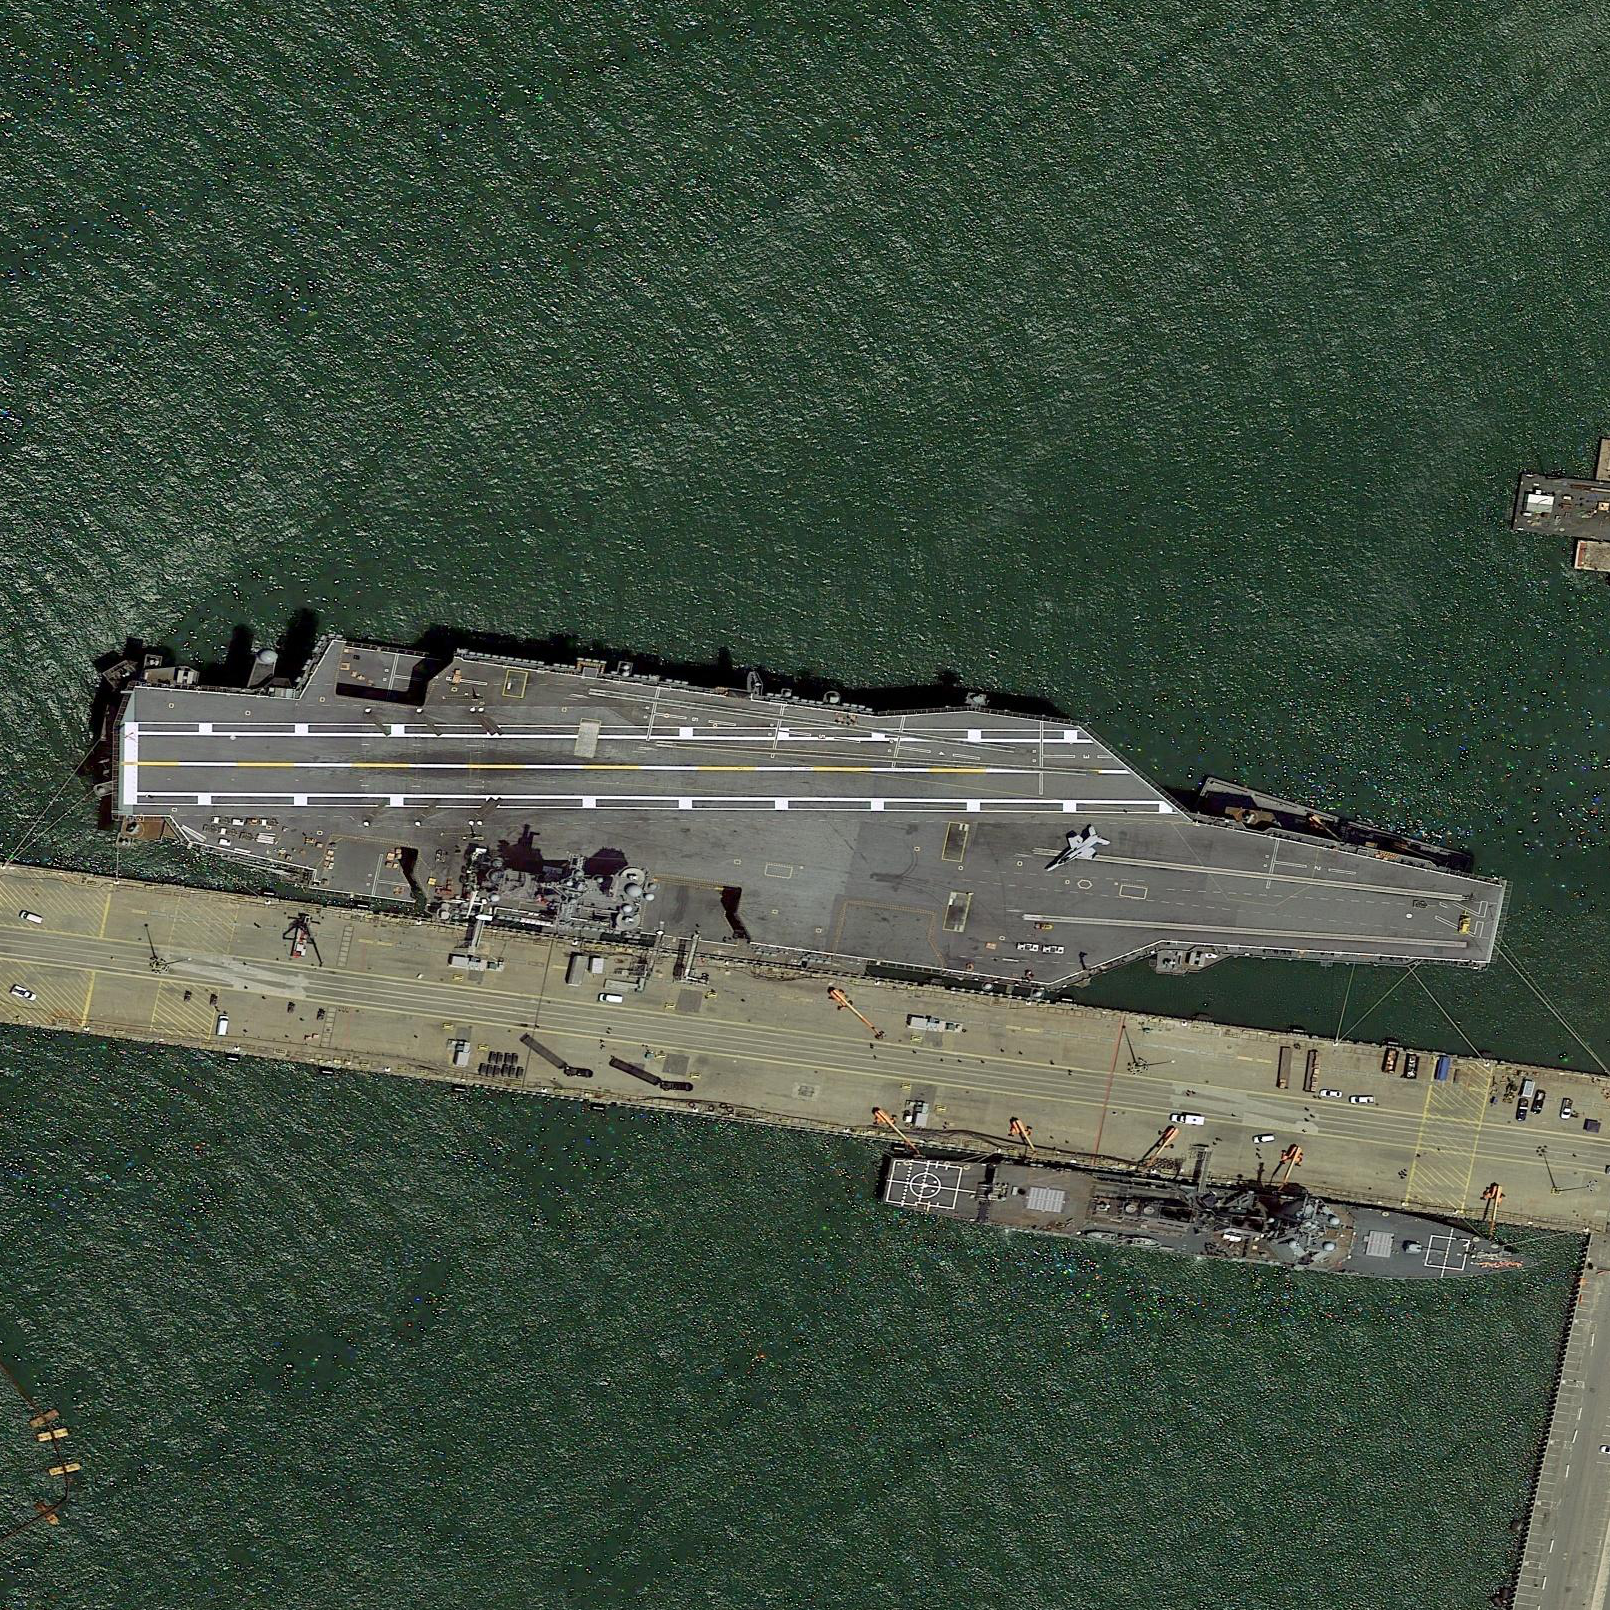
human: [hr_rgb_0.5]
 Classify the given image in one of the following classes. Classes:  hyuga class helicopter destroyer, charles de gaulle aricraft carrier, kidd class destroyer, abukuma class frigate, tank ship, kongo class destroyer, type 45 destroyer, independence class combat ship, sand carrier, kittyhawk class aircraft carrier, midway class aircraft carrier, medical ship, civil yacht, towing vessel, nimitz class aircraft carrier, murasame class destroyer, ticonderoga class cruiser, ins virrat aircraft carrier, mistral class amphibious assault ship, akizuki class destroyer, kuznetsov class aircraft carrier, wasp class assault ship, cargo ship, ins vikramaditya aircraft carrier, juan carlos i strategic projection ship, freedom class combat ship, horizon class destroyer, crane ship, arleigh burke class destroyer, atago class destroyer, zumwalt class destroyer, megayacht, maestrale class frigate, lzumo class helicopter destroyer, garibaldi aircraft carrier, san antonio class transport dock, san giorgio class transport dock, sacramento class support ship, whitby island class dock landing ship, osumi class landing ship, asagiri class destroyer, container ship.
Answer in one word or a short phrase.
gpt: Nimitz class aircraft carrier